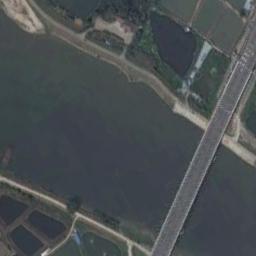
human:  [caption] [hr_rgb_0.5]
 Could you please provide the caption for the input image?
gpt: A bridge connects the land on both sides of the deep blue river, And the land is a large farmland .

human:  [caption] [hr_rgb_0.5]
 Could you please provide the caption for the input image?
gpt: On one side of the river are vegetation and on the other side are settlements .

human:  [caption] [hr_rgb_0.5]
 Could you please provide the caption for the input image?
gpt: There is a bridge over the river between the farmlands .

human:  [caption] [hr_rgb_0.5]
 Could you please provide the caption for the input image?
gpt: A bridge built on a dark green river and the farmland on both sides of the river .

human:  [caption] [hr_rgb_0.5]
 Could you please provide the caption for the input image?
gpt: There is a bridge over the river .